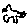
Label: bird